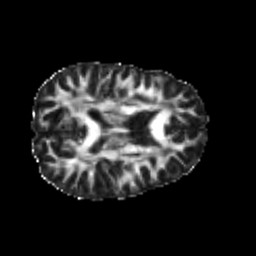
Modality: FA
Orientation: axial
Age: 21
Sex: female
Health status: healthy
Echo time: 0.074 s